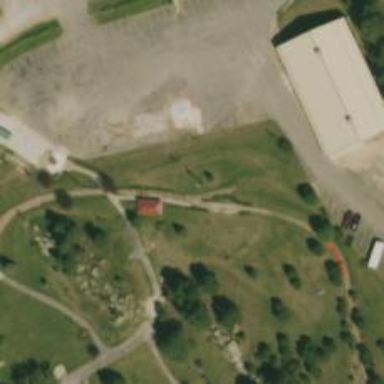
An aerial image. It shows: Miniature railway.